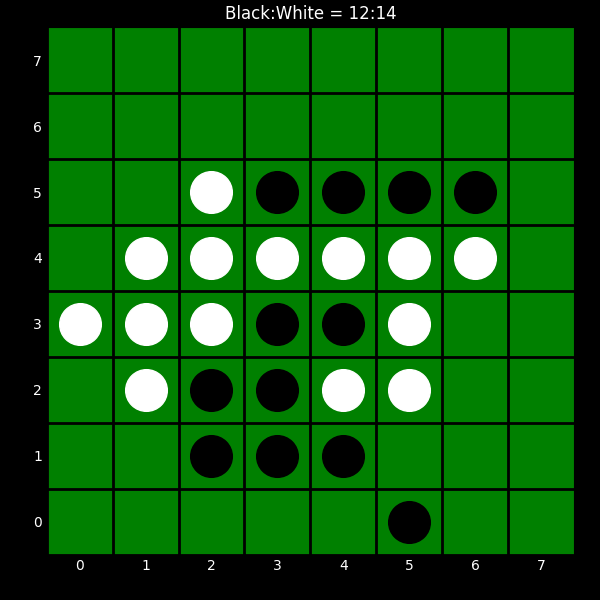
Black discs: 12
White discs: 14